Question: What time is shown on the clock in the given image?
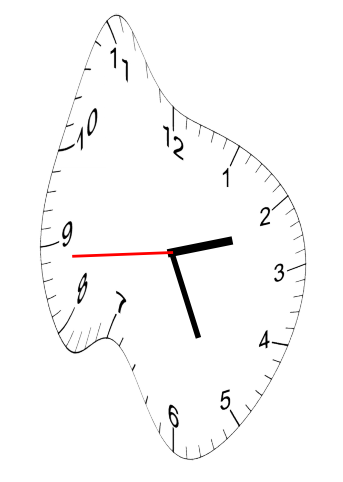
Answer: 02:25:44